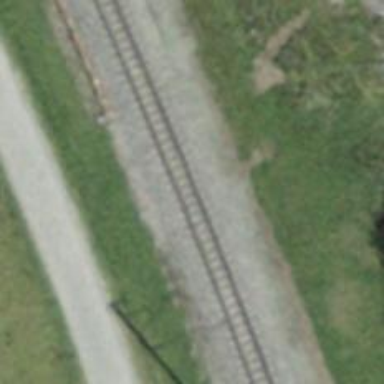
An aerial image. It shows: Narrow-gauge railway track with electrified contact line. The railway has one track.